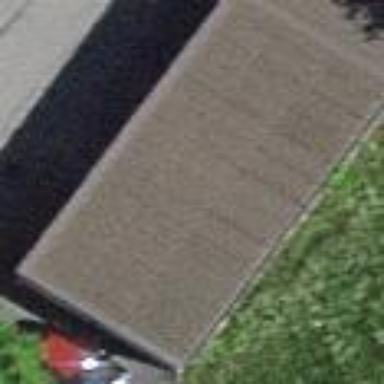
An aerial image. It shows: Group of garages.